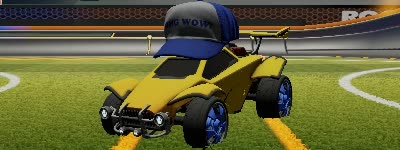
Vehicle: octane